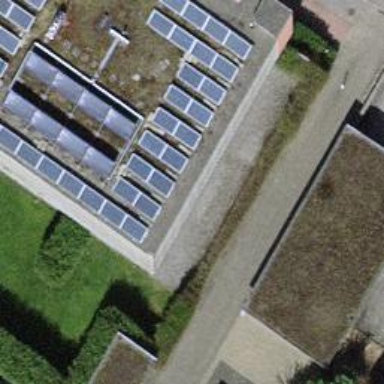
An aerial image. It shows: Solar power generator.